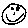
Label: smiley face